Aerial crown-view tile of a tropical tree (Barro Colorado Island, Panama), acquired 20250124:
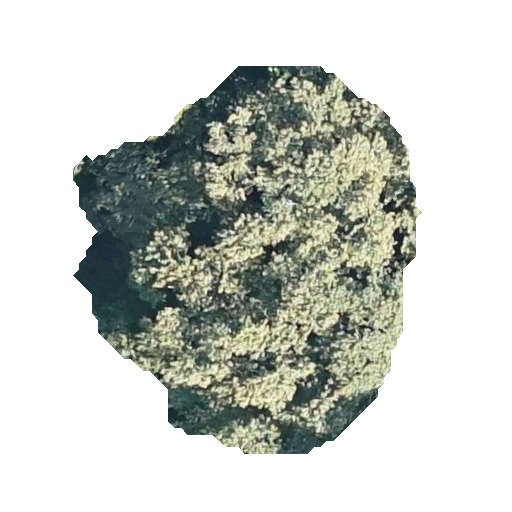
Species: Luehea seemannii
GBIF accepted scientific name: Luehea seemannii
Crown area: 146.126 m²